Question: As I've found somewhere on web, following items can lead to memory leaks. For example:
- - - - - -
Managed beans in my JSF application are mostly '@ViewScoped', so I thought that after leaving the view, GC has enough informations to release datalists, objects, and so on. But it hasn't or not completelly:

I'm just closing hibernate sessions manually (using finally), but that's all. The rest of things I've expected from GC.
Could you tell me,
- - -
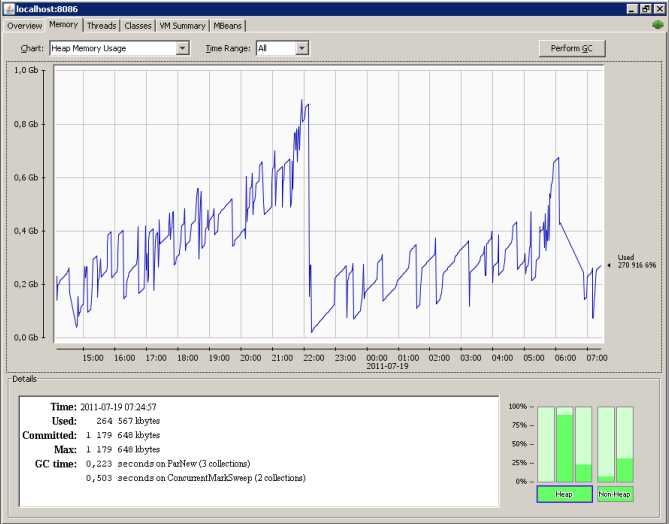
Answer: JHat, <URL> can be helpful. Even, JConsole gives enough clues about memory leaks -- or at least what's hogging all of your RAM.